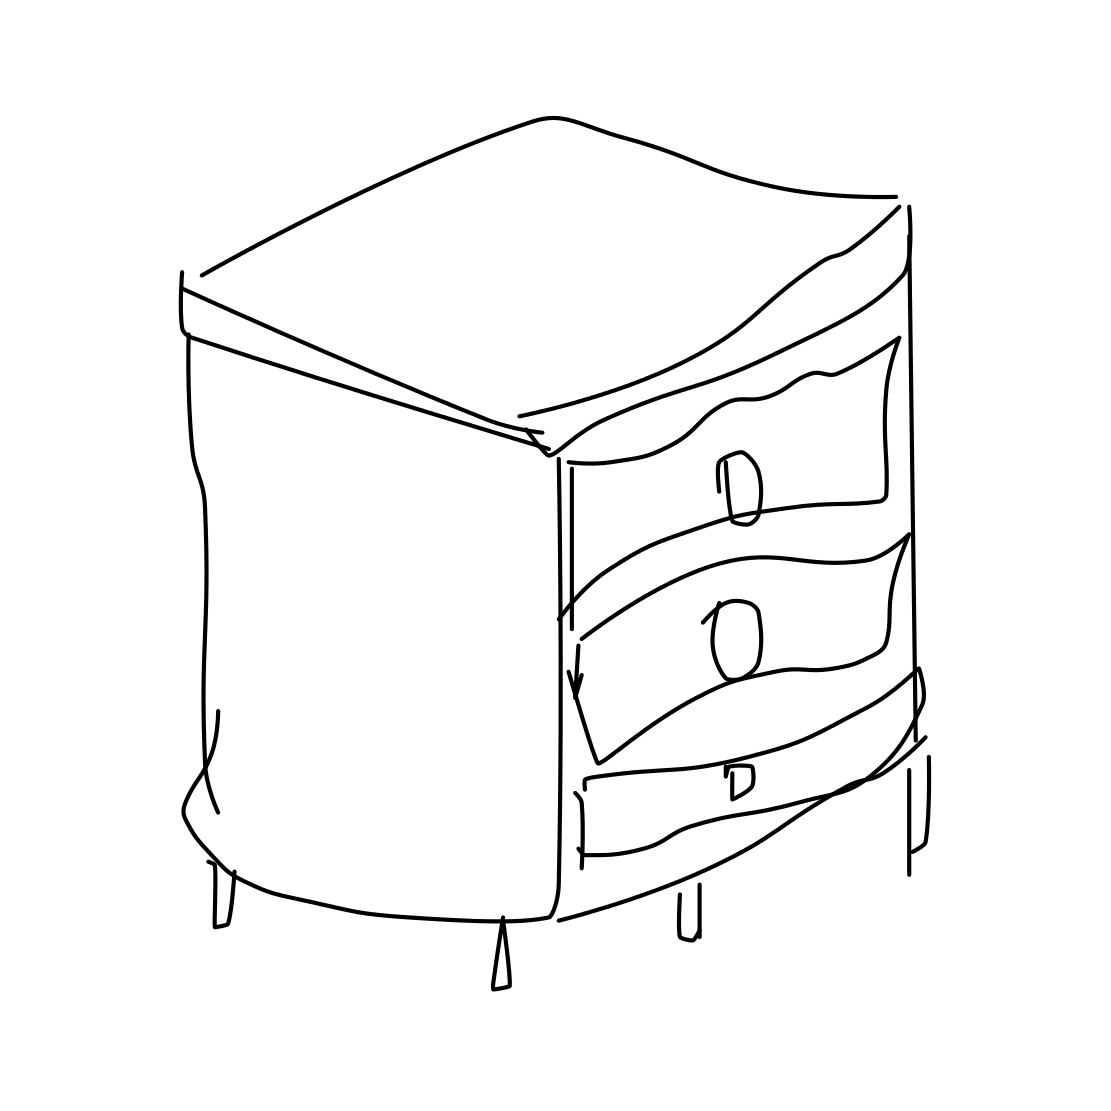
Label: cabinet